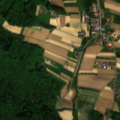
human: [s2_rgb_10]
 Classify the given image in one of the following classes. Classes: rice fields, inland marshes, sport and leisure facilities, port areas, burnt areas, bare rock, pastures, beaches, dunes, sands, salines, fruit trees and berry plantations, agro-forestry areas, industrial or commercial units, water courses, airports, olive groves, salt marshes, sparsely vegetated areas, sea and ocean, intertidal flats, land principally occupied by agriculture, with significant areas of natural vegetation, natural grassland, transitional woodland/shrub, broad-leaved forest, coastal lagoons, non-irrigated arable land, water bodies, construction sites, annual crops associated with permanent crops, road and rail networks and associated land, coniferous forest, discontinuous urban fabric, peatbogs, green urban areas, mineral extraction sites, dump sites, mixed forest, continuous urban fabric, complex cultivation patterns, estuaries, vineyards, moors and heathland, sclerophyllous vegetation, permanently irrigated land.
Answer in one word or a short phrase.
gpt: discontinuous urban fabric, non-irrigated arable land, broad-leaved forest